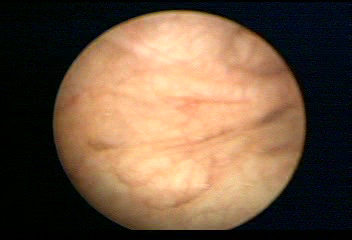
Modality: WLC
Class: Normal mucosa
Bladder cancer association: No